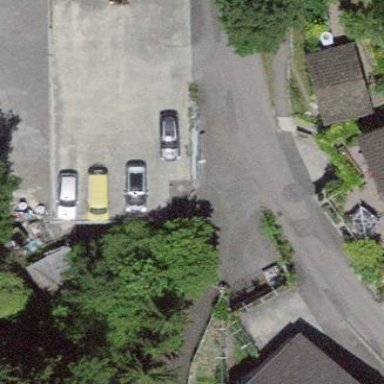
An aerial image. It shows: Group of garages.